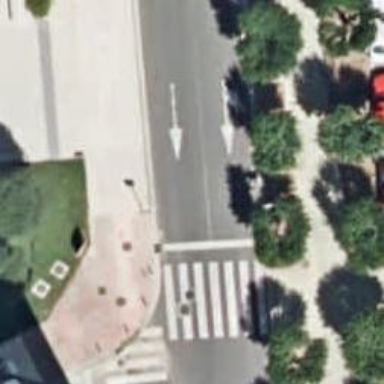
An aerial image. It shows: Uncontrolled crossing on the road.